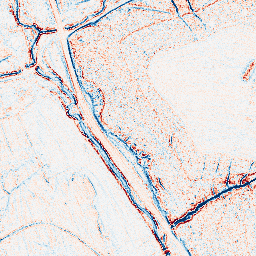
Category: edge_preserving
Decomposition family: anisotropic_diffusion
Decomposition parameters: iterations: 5
kappa: 30
gamma: 0.1
Upsampling method: sinc_blackman
Upsampling parameters: scale: 2
kernel_size: 16
Upsampling scale: 2